Question: I realize, for Google Play market, they have "blurring" effect on left right (See "Paid" on left, and "Trend" on right, as in attachment)
I was wondering, is it possible to achieve such effect using <URL>. But I haven't seen an example, which create "blurring" effect on left right side.

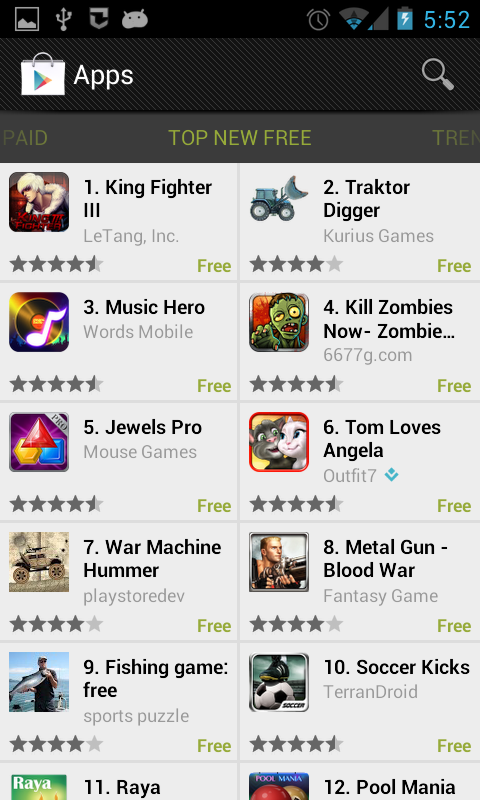
Answer: > I was wondering, is it possible to achieve such effect using
ViewPagerIndicator?
You could extend the 'TitlePagerIndicator' class and simply draw the fading edges yourself:
'''
public class TitlePageIndicatorFade extends TitlePageIndicator {
private GradientDrawable mDrawableLeft, mDrawableRight;
private static final int FADE_SIZE = 30;
public TitlePageIndicatorFade(Context context, AttributeSet attrs,
int defStyle) {
super(context, attrs, defStyle);
init();
}
public TitlePageIndicatorFade(Context context, AttributeSet attrs) {
super(context, attrs);
init();
}
public TitlePageIndicatorFade(Context context) {
super(context);
init();
}
private void init() {
mDrawableLeft = new GradientDrawable(
GradientDrawable.Orientation.LEFT_RIGHT, new int[] {
Color.parseColor("#F9F9F9"),
Color.parseColor("#<PHONE>") });
mDrawableRight = new GradientDrawable(
GradientDrawable.Orientation.RIGHT_LEFT, new int[] {
Color.parseColor("#F9F9F9"),
Color.parseColor("#<PHONE>") });
}
@Override
protected void onDraw(Canvas canvas) {
super.onDraw(canvas);
mDrawableLeft.setBounds(0, 0, FADE_SIZE, getHeight());
mDrawableRight.setBounds(getWidth()- FADE_SIZE, 0, getWidth(),
getHeight());
mDrawableLeft.draw(canvas);
mDrawableRight.draw(canvas);
}
}
'''